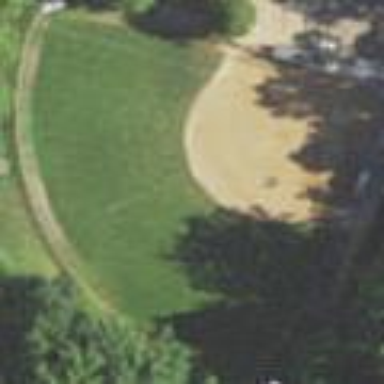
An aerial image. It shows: Baseball pitch for leisure and sports activities.